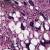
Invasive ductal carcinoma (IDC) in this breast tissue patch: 1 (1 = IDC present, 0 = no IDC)